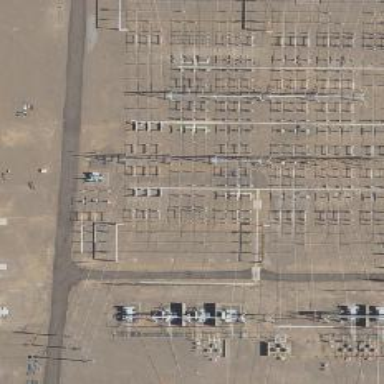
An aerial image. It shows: Switch used for power control.